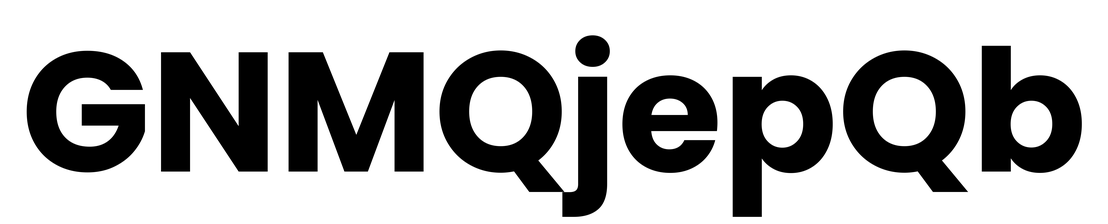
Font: Poppins-Bold